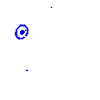
Particle: electron